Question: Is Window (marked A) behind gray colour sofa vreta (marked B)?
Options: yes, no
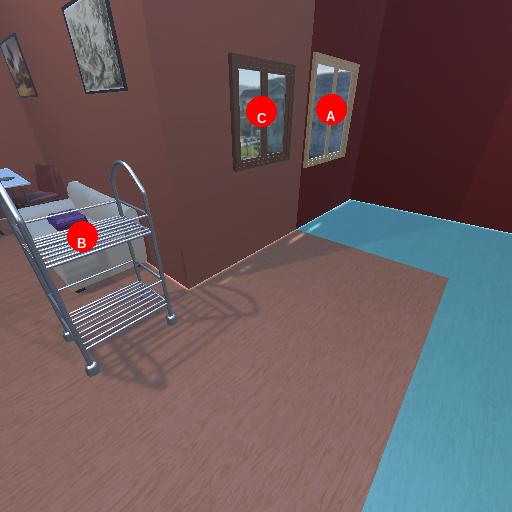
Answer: yes